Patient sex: F
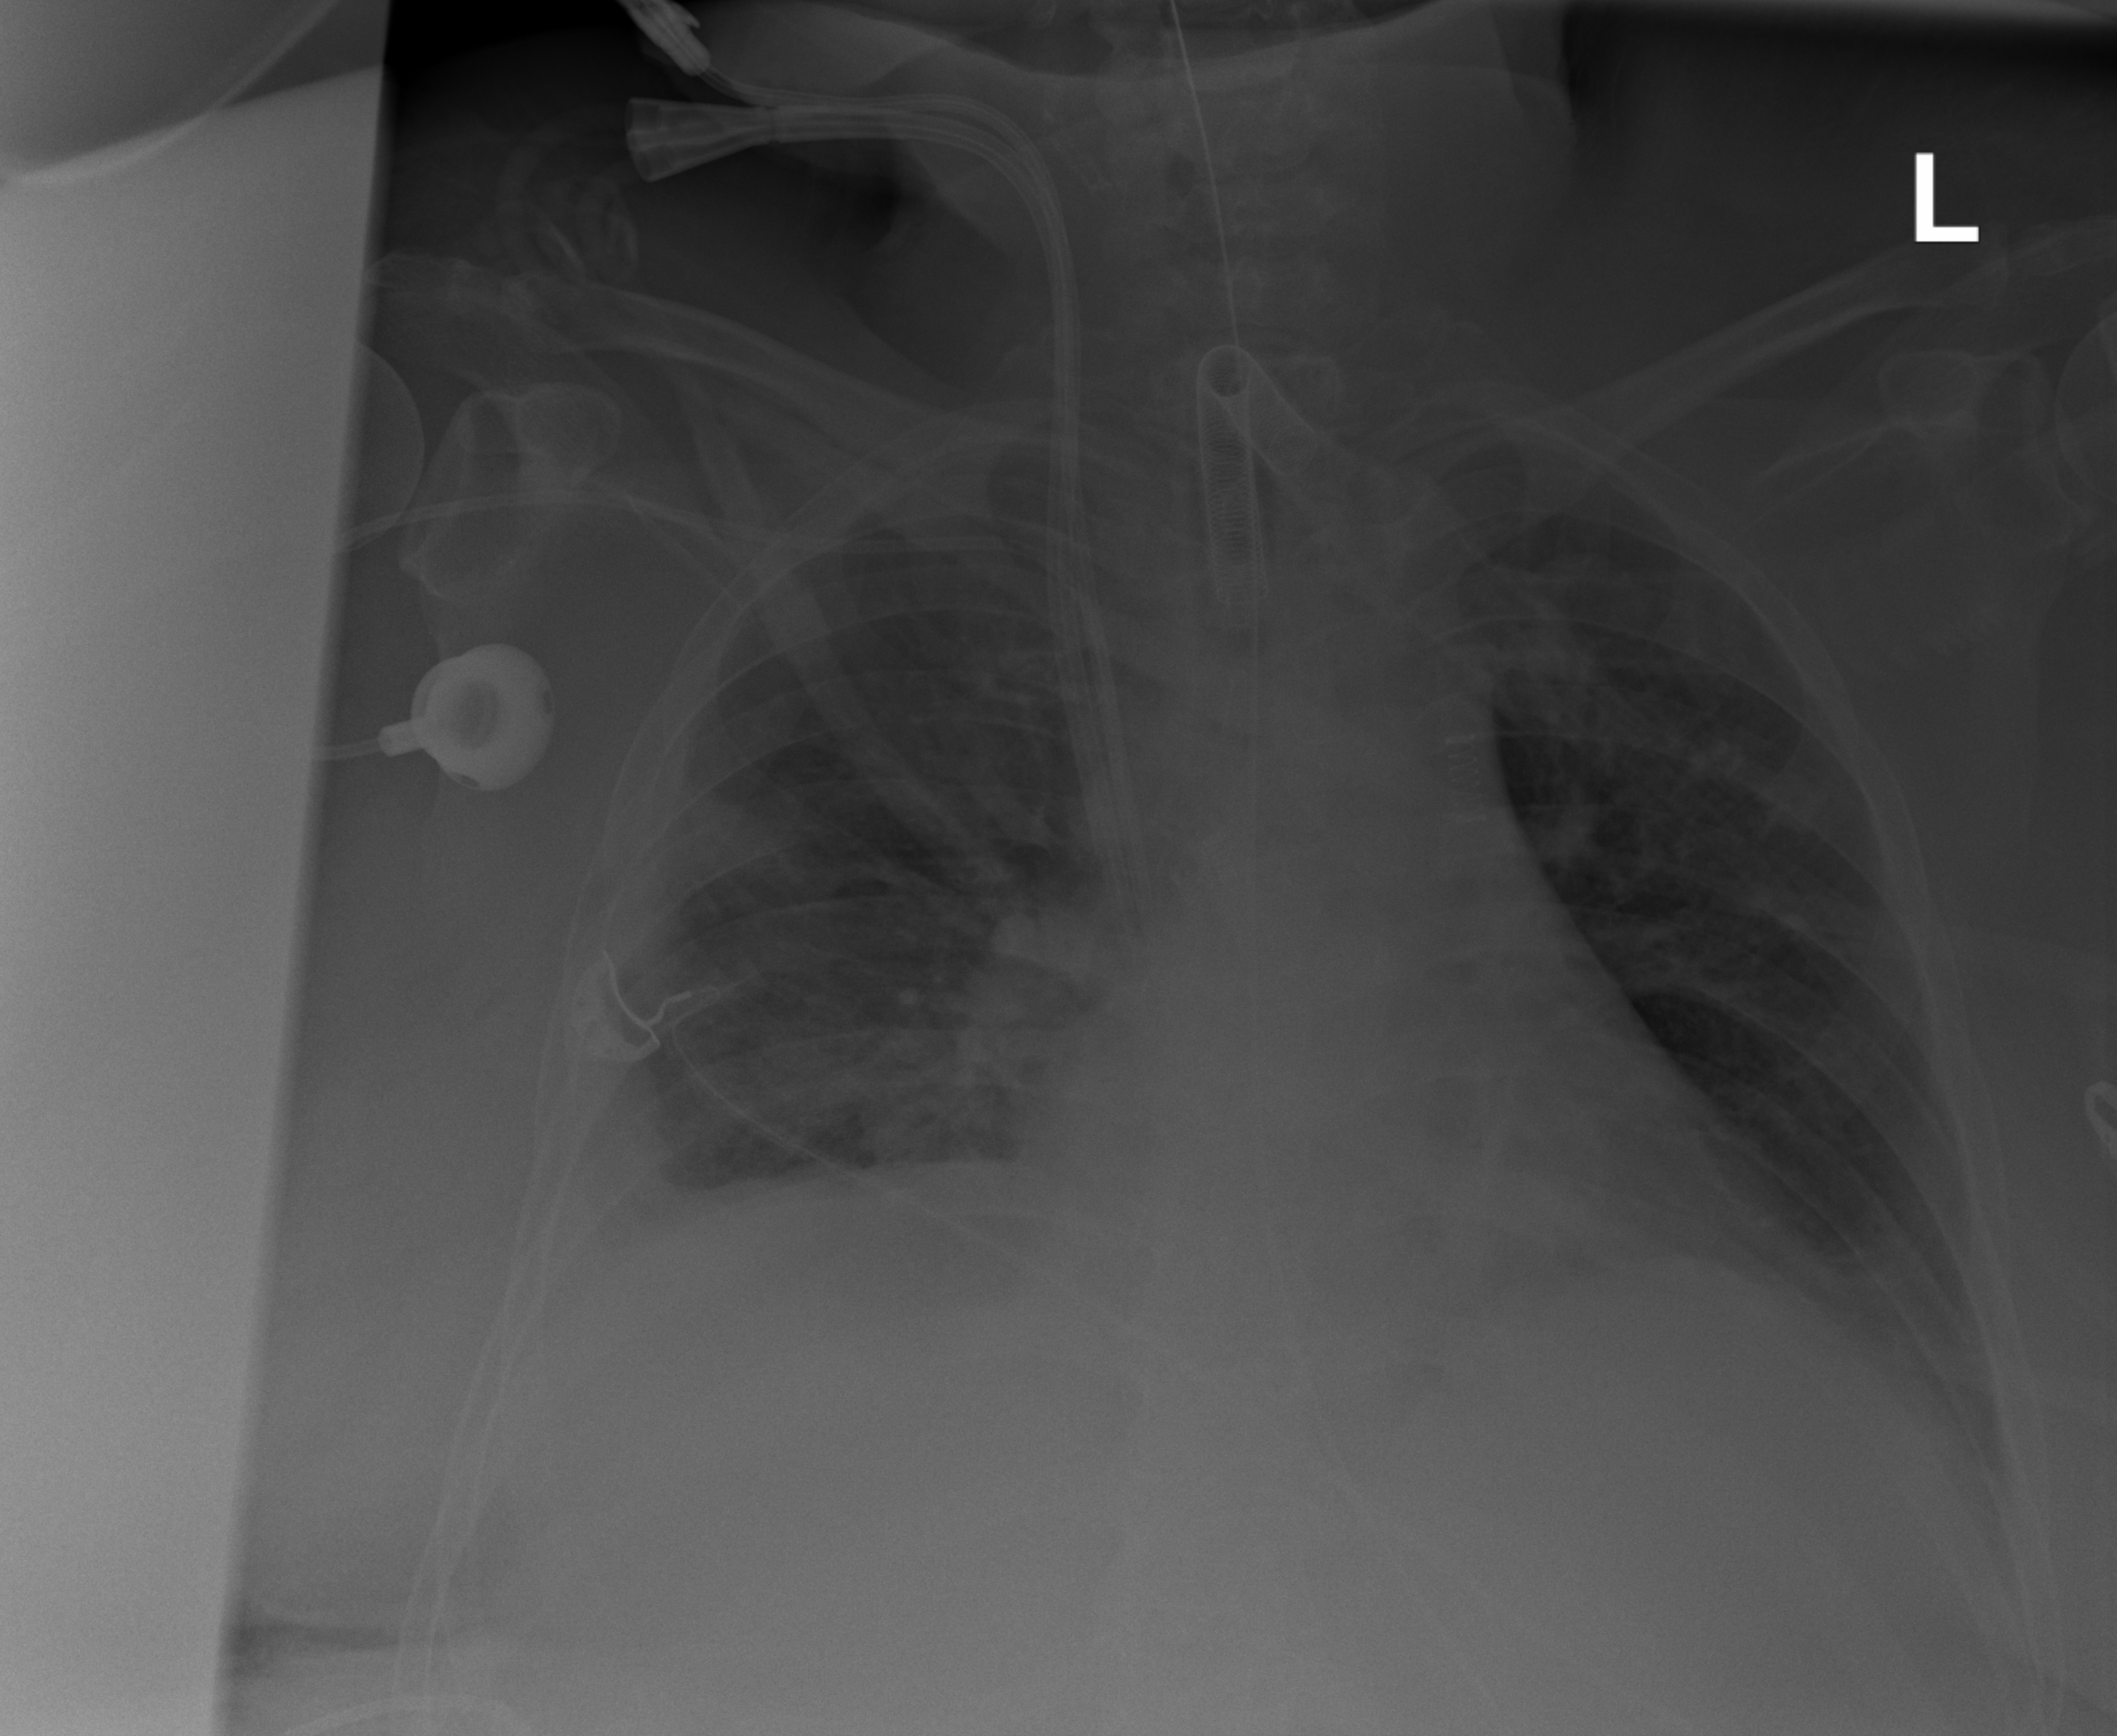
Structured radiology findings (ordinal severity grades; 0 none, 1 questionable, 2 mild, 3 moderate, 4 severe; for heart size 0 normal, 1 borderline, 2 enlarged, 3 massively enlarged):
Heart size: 1
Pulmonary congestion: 2
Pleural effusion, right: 1
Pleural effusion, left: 1
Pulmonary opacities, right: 0
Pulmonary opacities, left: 0
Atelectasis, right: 2
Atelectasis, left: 2